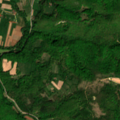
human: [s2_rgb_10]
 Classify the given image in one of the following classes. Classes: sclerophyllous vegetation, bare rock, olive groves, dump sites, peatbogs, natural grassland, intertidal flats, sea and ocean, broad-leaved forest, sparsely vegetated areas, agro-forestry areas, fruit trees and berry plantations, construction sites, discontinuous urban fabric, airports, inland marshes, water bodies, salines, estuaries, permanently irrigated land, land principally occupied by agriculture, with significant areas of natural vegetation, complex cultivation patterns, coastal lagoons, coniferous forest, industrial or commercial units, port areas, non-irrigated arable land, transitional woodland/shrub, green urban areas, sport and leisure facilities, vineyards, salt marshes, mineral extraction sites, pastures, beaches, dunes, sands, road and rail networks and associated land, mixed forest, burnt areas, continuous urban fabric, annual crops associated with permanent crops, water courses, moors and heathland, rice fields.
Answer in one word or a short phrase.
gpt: complex cultivation patterns, land principally occupied by agriculture, with significant areas of natural vegetation, broad-leaved forest, transitional woodland/shrub